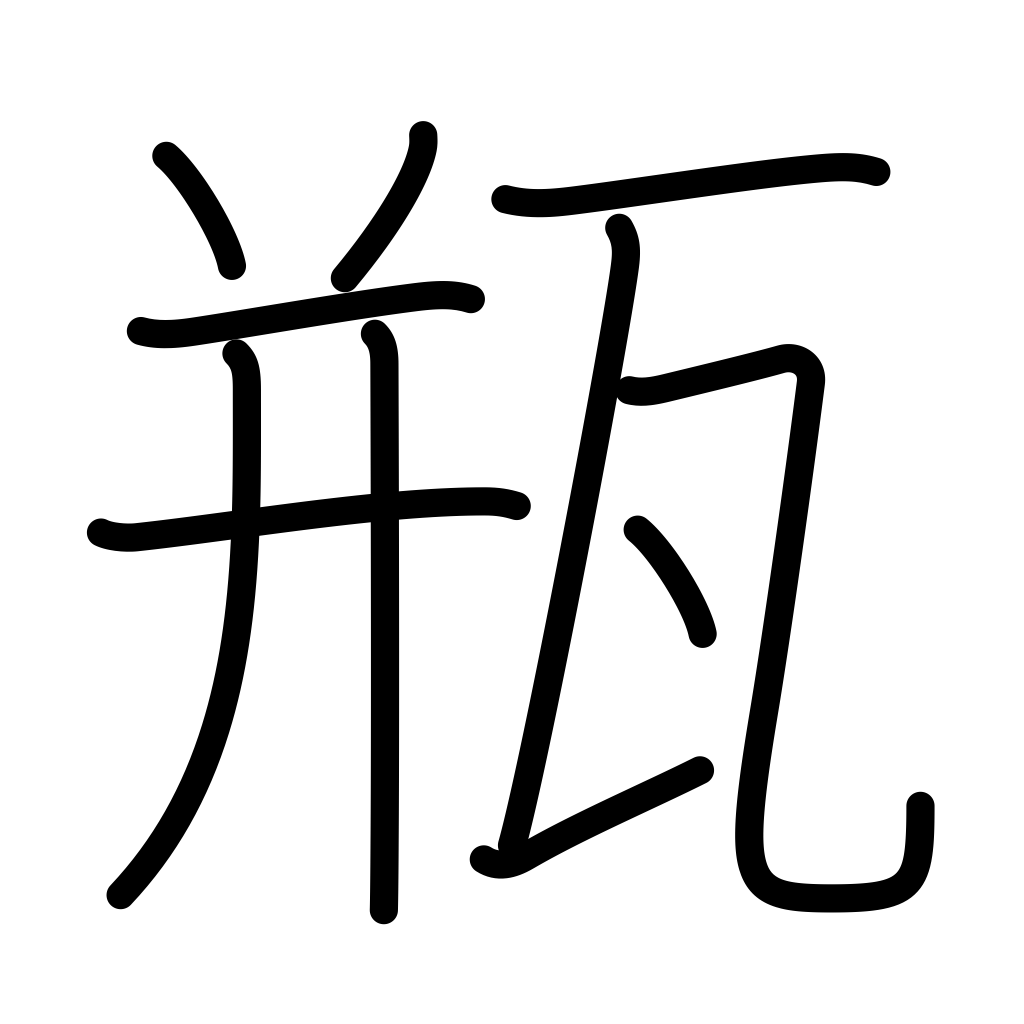
Meaning: bottle, vial, jar, jug, vat, urn